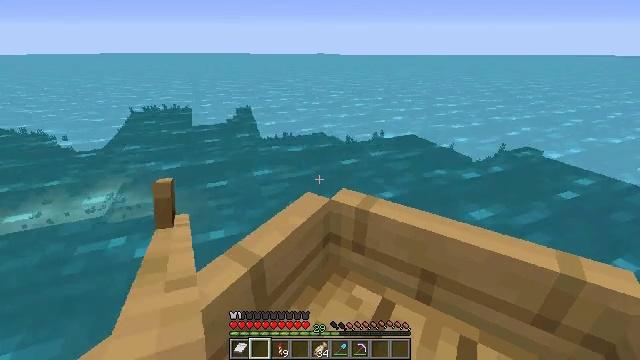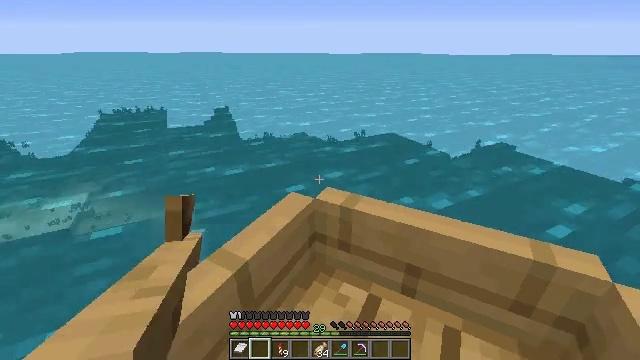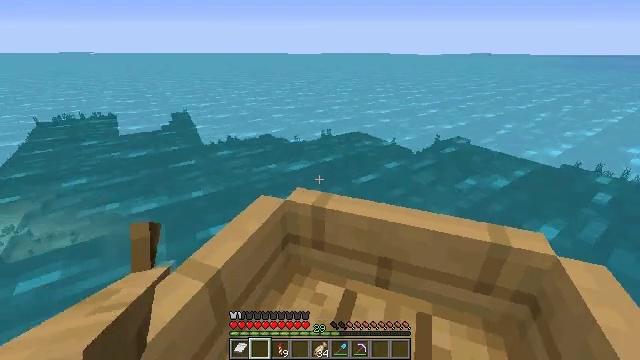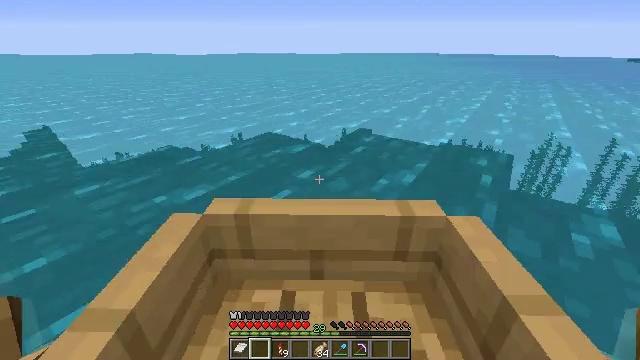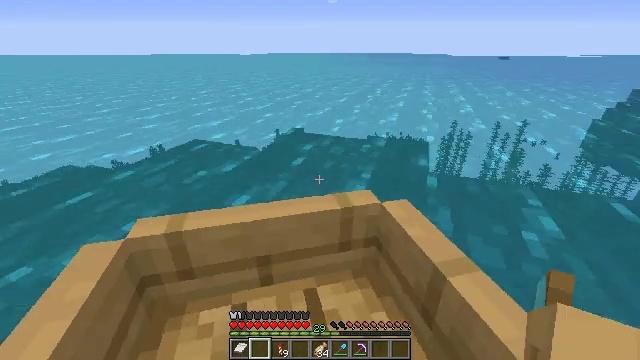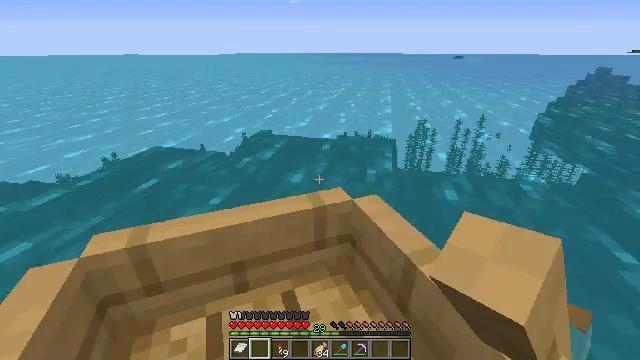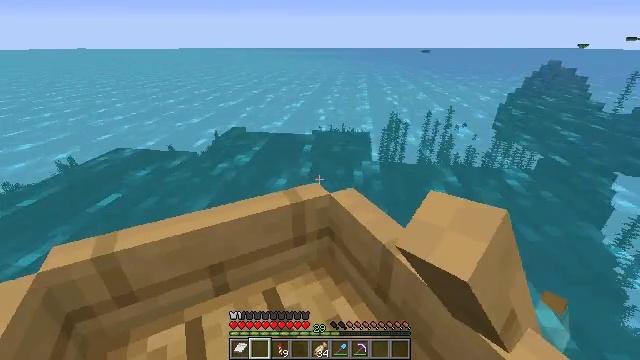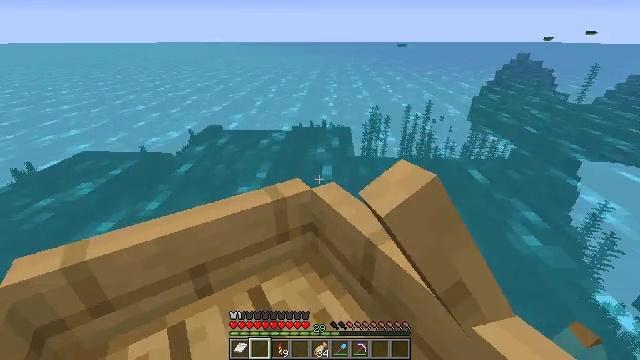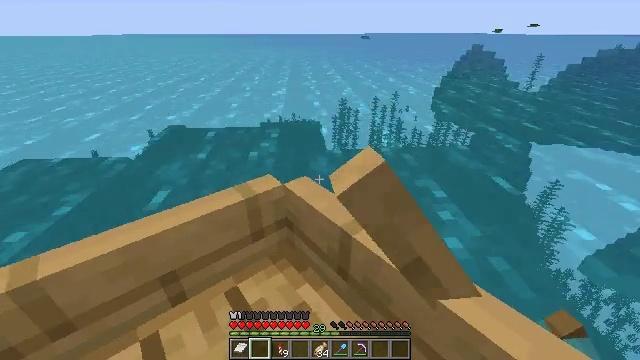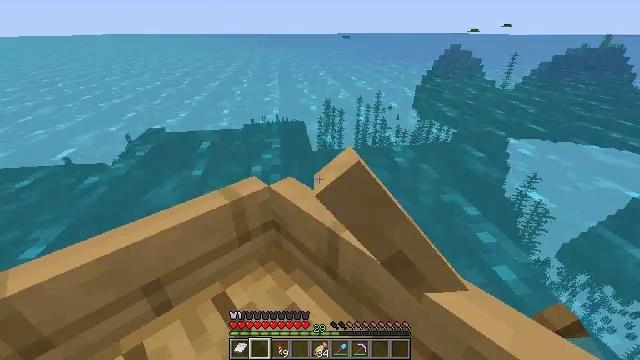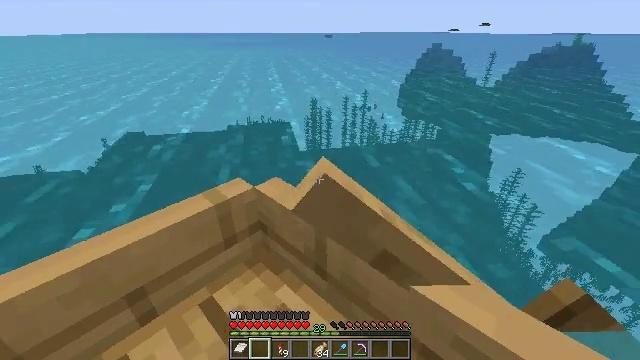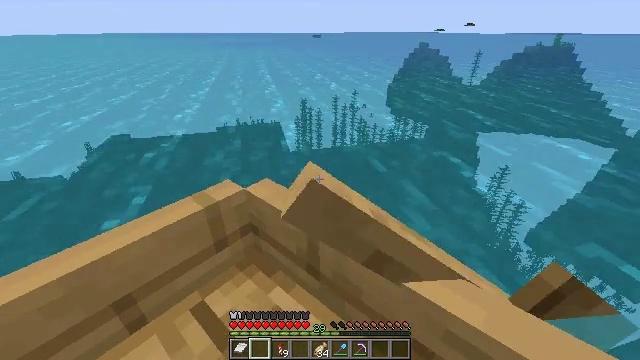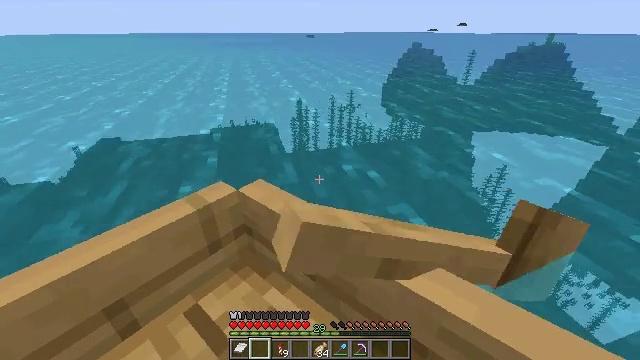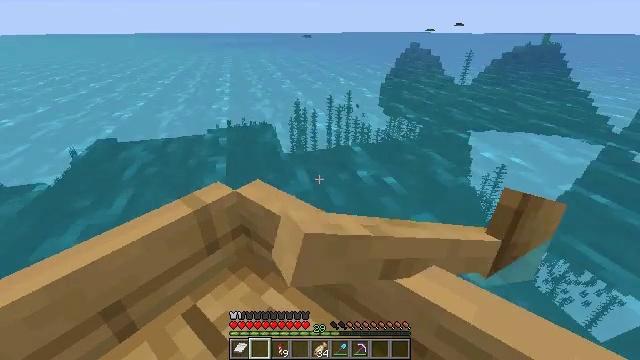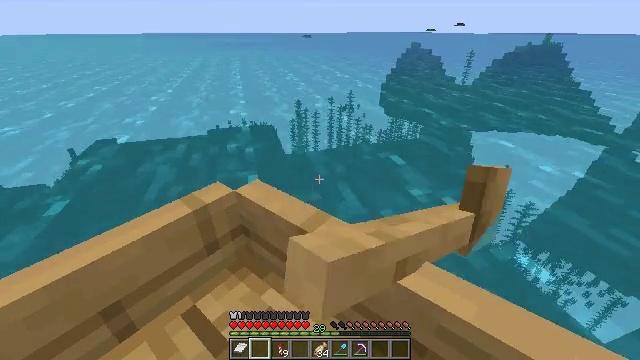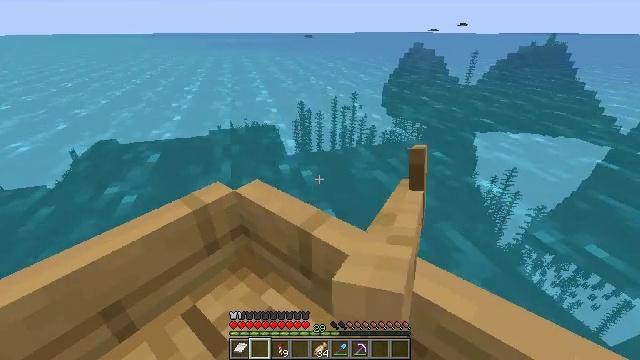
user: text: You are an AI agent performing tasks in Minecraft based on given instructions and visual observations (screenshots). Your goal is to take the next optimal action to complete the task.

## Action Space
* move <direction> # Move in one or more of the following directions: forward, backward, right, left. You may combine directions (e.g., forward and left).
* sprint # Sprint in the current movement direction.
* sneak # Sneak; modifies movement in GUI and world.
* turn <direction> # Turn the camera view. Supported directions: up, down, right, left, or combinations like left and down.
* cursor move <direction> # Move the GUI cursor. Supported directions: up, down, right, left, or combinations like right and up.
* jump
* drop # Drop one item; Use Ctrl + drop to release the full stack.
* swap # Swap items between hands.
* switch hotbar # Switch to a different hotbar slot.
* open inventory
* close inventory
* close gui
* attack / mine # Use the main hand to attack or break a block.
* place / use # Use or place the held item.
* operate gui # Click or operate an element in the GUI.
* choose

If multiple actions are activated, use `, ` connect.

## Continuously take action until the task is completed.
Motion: motion action
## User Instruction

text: Retrieve the bubble coral wall fan by mining it.
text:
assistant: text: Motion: move forward, turn right
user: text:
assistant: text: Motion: move forward, turn right
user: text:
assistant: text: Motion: move forward, turn right
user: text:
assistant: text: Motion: move forward, turn right
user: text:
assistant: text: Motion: move forward, turn right
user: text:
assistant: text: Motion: move forward, turn right and down
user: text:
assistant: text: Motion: move forward, turn right and down
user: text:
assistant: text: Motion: move forward, turn right and down
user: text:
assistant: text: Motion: move forward, turn right
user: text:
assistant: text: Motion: move forward, turn right
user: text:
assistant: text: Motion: move forward, turn right
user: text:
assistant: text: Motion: move forward, turn right
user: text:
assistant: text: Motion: move forward
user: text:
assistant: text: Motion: move forward
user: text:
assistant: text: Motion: move forward
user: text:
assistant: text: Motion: move forward
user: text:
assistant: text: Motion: move forward
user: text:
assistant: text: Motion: move forward
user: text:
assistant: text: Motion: move forward
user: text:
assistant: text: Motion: move forward, turn right
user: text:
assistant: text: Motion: move forward, turn right
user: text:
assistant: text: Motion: move forward, turn right and down
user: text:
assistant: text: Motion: move forward
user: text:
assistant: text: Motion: move forward
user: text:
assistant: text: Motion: move forward
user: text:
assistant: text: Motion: move forward
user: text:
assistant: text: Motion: move forward
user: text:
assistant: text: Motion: move forward, turn left
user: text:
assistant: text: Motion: move forward, turn left
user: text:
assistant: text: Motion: move forward